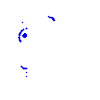
Particle: pion